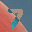
Label: 7